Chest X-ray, PA view. Patient: 55 years old, sex M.
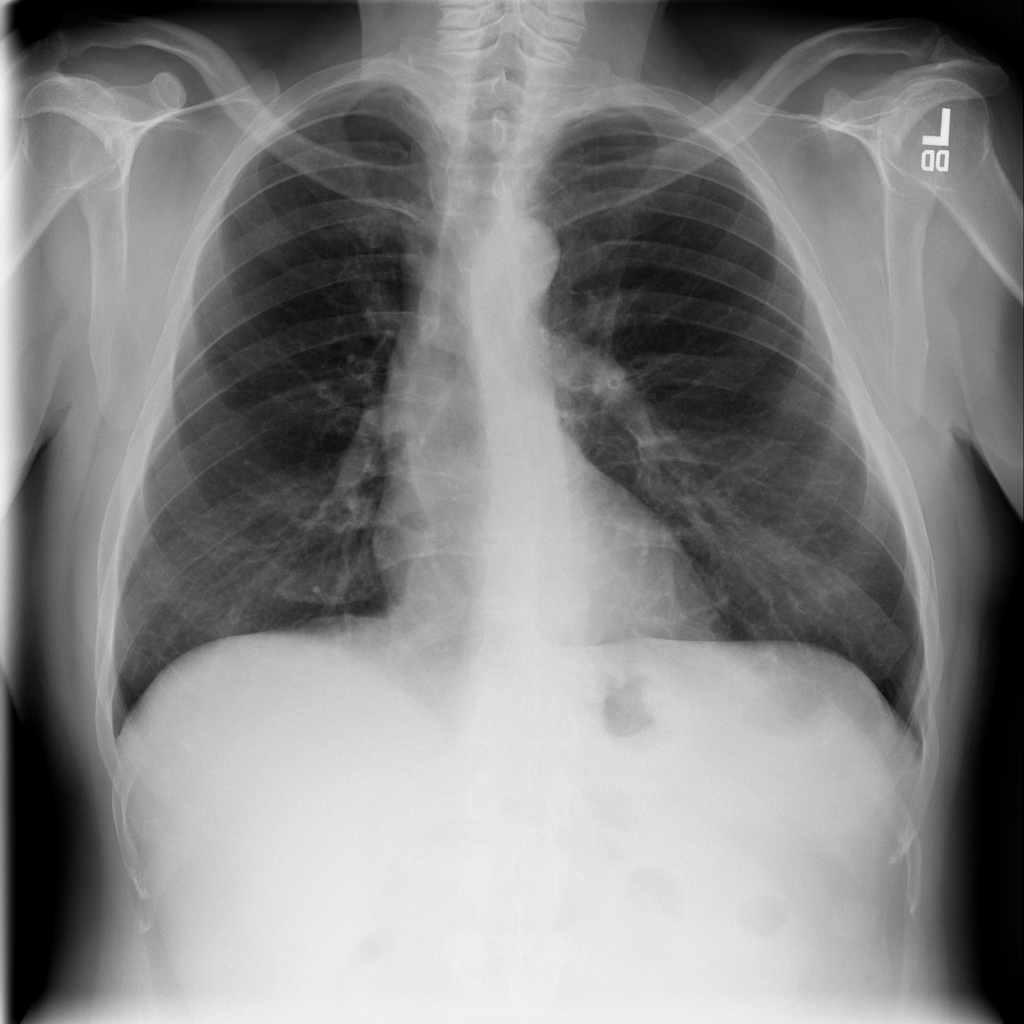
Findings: No Finding